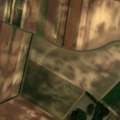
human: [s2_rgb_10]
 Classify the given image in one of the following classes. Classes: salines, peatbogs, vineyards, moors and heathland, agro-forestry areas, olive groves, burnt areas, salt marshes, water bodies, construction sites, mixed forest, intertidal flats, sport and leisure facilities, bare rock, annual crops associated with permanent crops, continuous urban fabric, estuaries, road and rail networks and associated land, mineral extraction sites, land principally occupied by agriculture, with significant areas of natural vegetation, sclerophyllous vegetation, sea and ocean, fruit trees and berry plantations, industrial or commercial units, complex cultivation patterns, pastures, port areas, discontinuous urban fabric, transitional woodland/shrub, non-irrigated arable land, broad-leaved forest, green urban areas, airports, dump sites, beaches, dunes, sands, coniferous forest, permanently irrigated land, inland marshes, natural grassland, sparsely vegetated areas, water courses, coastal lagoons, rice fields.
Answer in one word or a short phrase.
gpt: non-irrigated arable land